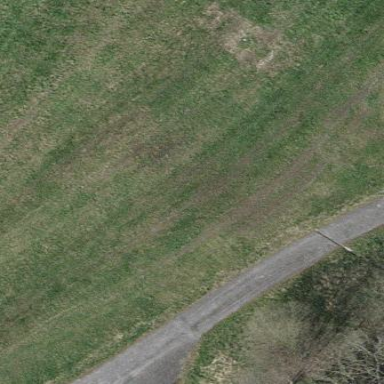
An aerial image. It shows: Area covered with grass.